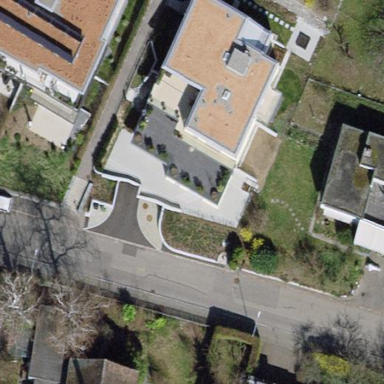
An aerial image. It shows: Simple house.